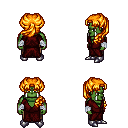
a pixel art fantasy rpg character, male body template, orc, green skin, red robe, robe skirt, light blonde princess hairstyle, white cloth bandages, metal boots, four views (front, back, left, right), 2x2 character sprite sheet, small pixel art, hard edges, no anti-aliasing